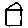
Label: house